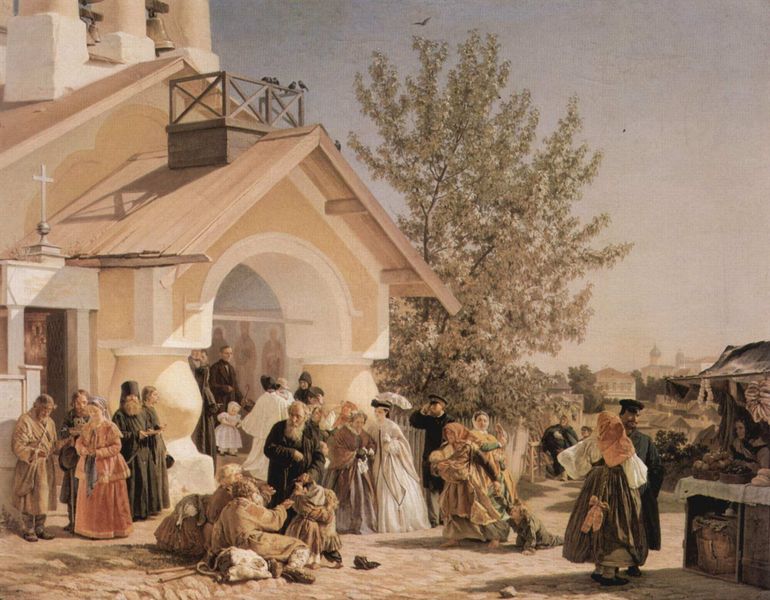
Titel: Kirchenausgang in Pskow
Künstler: Alexander Iwanowitsch Morosow
Standort: Moskva
Institution: Tretjakow-Galerie
Schlagwörter: baum, blau, gemälde, himmel, mann, schatten, bäume, frauen, gelb, landschaft, menschen, stadt, braun, femmes, frau, hell, hut, hüte, kleid, licht, männer, strasse, weiss, dach, dame, gebäude, haus, rot, schirm, sonnenschirm, weg, leute, malerei, versammlung, feier, arme, diener, stein, taube, öl, vögel, kirche, sonne, familie, gewänder, kind, personen, alltag, bauern, genre, kinder, landleben, balkon, sommer, italien, schuhe, mittag, russland, dorf, giebel, markt, platz, rundbogen, france, jaune, bauer, tor, eingang, italie, village, kreuz, kopfsteinpflaster, soldat, stand, verkäuferin, offizier, treffen, beten, sonnig, sonntag, kleinkind, portal, pope, pfarrer, maison, hilfe, andacht, fresken, gottesdienst, messe, priester, bourgeois, bettler, mönche, hochzeit, armut, lumière, almosen, arbre, soleil, bois, ciel, paysage, peinture, glocken, robe, paysan, marktstand, clocher, ville, bleu, pierre, russisch, vieillard, paysans, paysanne, chaleur, enfant, mère, scène de genre, costume, gotteshaus, arche, diagonale, eglise, fassade, pilger, oiseau, bude, marchands, animaux, oiseaux, kirchgang, orthodox, chatten, extérieur, groupe, croix, hommes, sozial, chrétien, bible, robes, religion, peuple, chute, russie, rue, marchée, ombrelle, route, personnes, mariage, sonntagsputz, riches, schwäche, marchand, orthodoxe, figure, pretre, mendiants, raphaël, pauvre, place, 18. jahrhundert, ostkirche, baium, chataigner, arrière, abre, pain, marché, scène de famille, dimanche, mendiant, baptème, porche, marchant, pigeon, corse, chrétienne, cloche, peinture de genre, chappelle, populace, gottesdient, accident, sortie, échoppe, kirchtag, commerce, fassades